Question: back with yet another android question and feel as if I am missing something simple here.
The viewholder gets the content in the specific field of the table from which the result is read.
Now I would like to compare that result to a char to change the color of the layout it is in but unfortunately is not working as planned.
Here is the code for the holder:
'''
@Override
public void bindView(View view, Context context, Cursor cursor) {
super.bindView(view, context, cursor);
ViewHolder holder = (ViewHolder) view.getTag();
if (holder == null) {
holder = new ViewHolder();
holder.colImp = cursor.getColumnIndexOrThrow(BetDbAdapter.COL_OUTCOME);
holder.listTab = view.findViewById(R.id.won_lost);
view.setTag(holder);
}
if (cursor.getString(holder.colImp).trim() == "W" || cursor.getString(holder.colImp).trim() == "w") {
holder.listTab.setBackgroundColor(context.getResources().getColor(R.color.green));
} else {
holder.listTab.setBackgroundColor(context.getResources().getColor(R.color.red));
}
}
'''
The if statement just keeps returning the red even though the content is a "W", here is a screen of the app:

Also this is the insert, it is hardcoded at the moment for testing purposes:
'''
mDbAdapter.createBet("W", 12.34, 14.78);
mDbAdapter.createBet("W", 23.77, 1.90);
mDbAdapter.createBet("W", 123.45, 134);
mDbAdapter.createBet("W", 0.4, 1.34);
'''
Please see if you can see what I cannot to fix this.
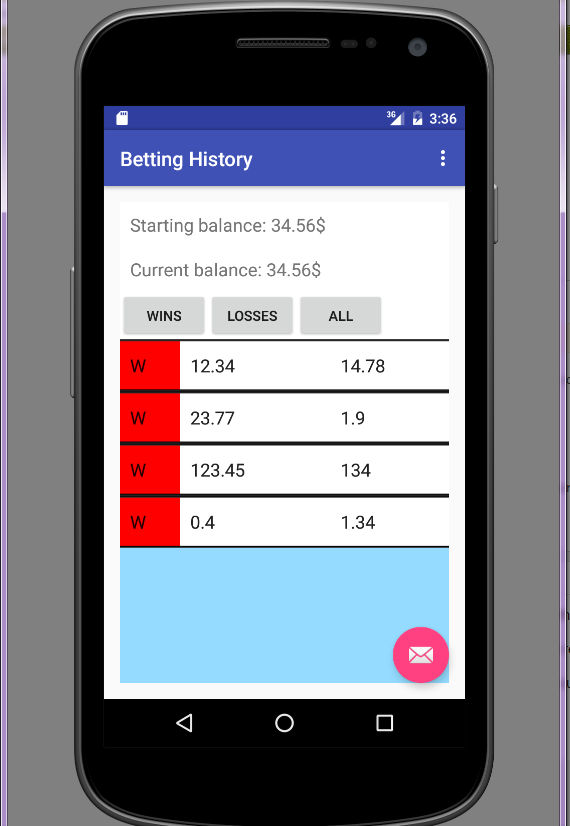
Answer: The problem is in
'''
cursor.getString(holder.colImp).trim() == "W" || cursor.getString(holder.colImp).trim() == "w"
'''
The '==' equality only works for primitive values, or to check if objects are the same 'reference'.
Try the following
'''
cursor.getString(holder.colImp).trim().equalsIgnoreCase("W")
'''